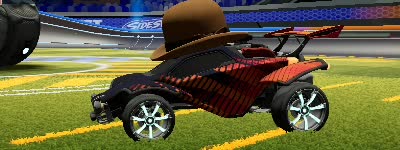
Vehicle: octane